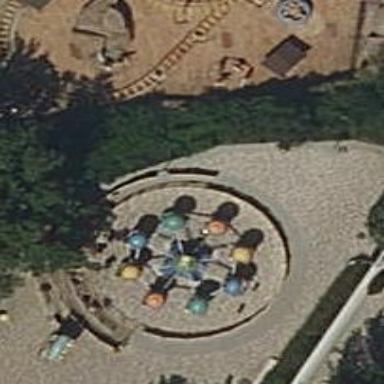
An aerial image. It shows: Carousel attraction.